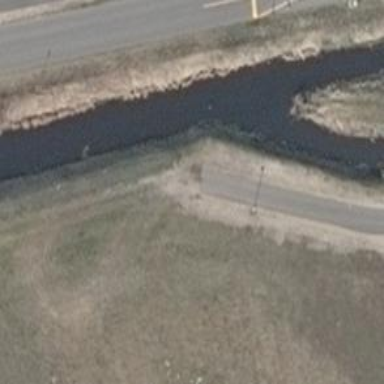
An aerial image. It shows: Asphalt footway.